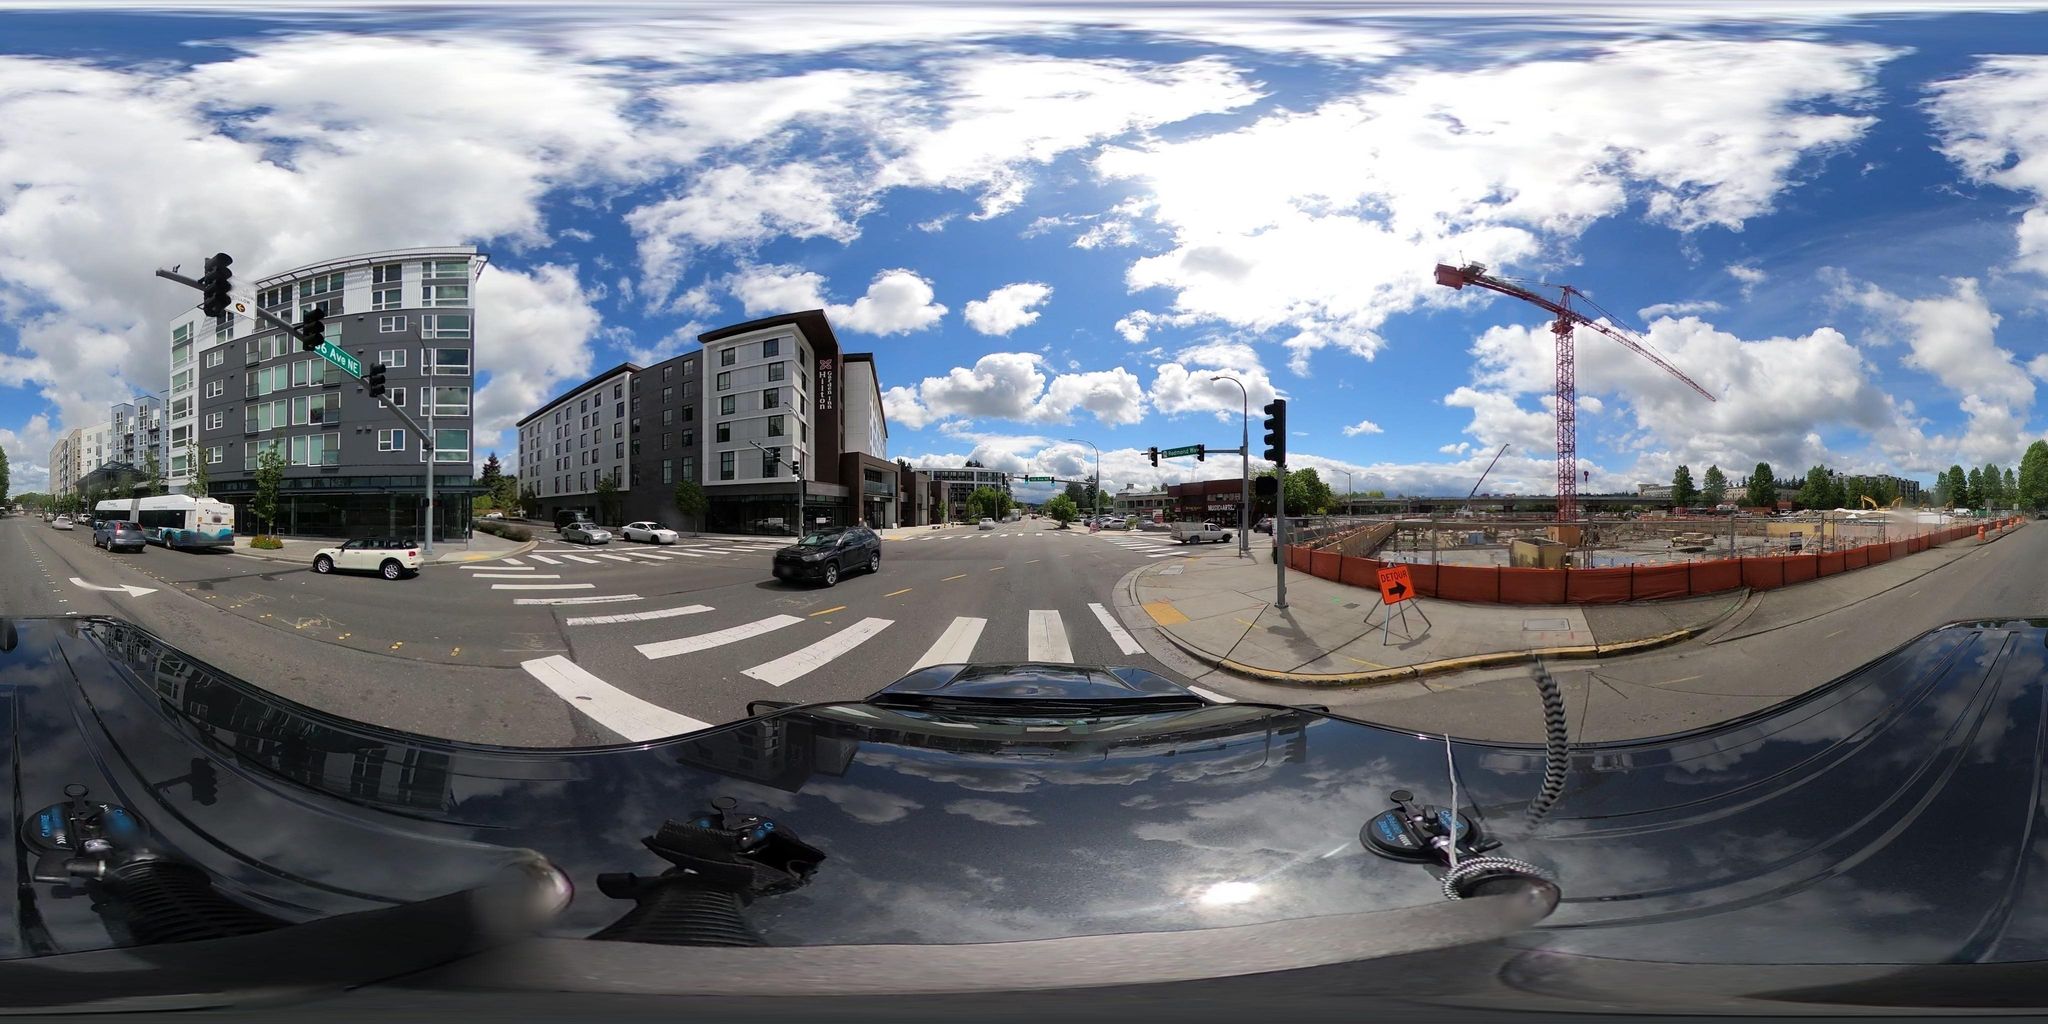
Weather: cloudy
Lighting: day
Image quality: good
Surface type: cycling surface
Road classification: primary
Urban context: suburban or peri-urban
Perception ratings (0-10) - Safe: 1.07, Lively: 2.04, Beautiful: 0.5, Boring: 5.42, Depressing: 1.97, Wealthy: 1.53